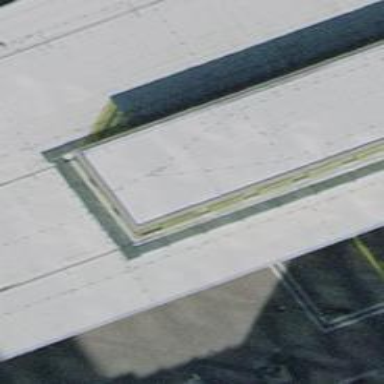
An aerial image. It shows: Steps with asphalt surface.